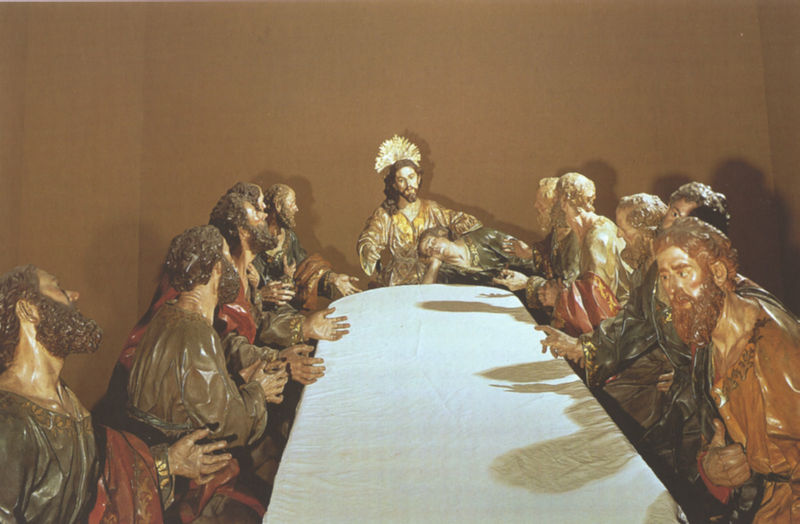
Titel: Abendmahlsgruppe
Künstler: Francisco Salzillo
Institution: Murcia, Museo Salzillo
Schlagwörter: gruppe, schatten, umhang, sitzen, daumen, frau, holz, tisch, versammlung, bart, bärte, wand, johannes, gesten, hände, figur, schlafen, leer, figuren, tafel, plastik, zeigen, beten, puppen, heiligenschein, skulpturen, statuen, jesus, abendmahl, jünger, geschnitzt, installation, zwölf, elf, apostel, letztes abendmahl, holzfiguren, letzte abendmahl, chrisus, fnger, 12